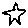
Label: star